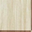
Piece: xx